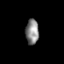
Tissue: prostate
Cell type: T cells
Senescence score: 0.3201
Nuclear area (px): 324
Mean DAPI intensity: 135.179